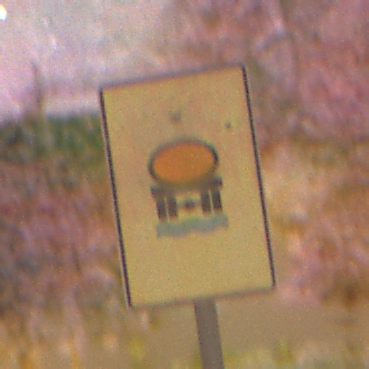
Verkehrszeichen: FahrzeugeMitWassergefaehrdenderLadungOhnePfeilsymbol
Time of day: Night
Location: Outdoor (Nature)
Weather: Clear
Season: NotSpecified
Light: Natural